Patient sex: M
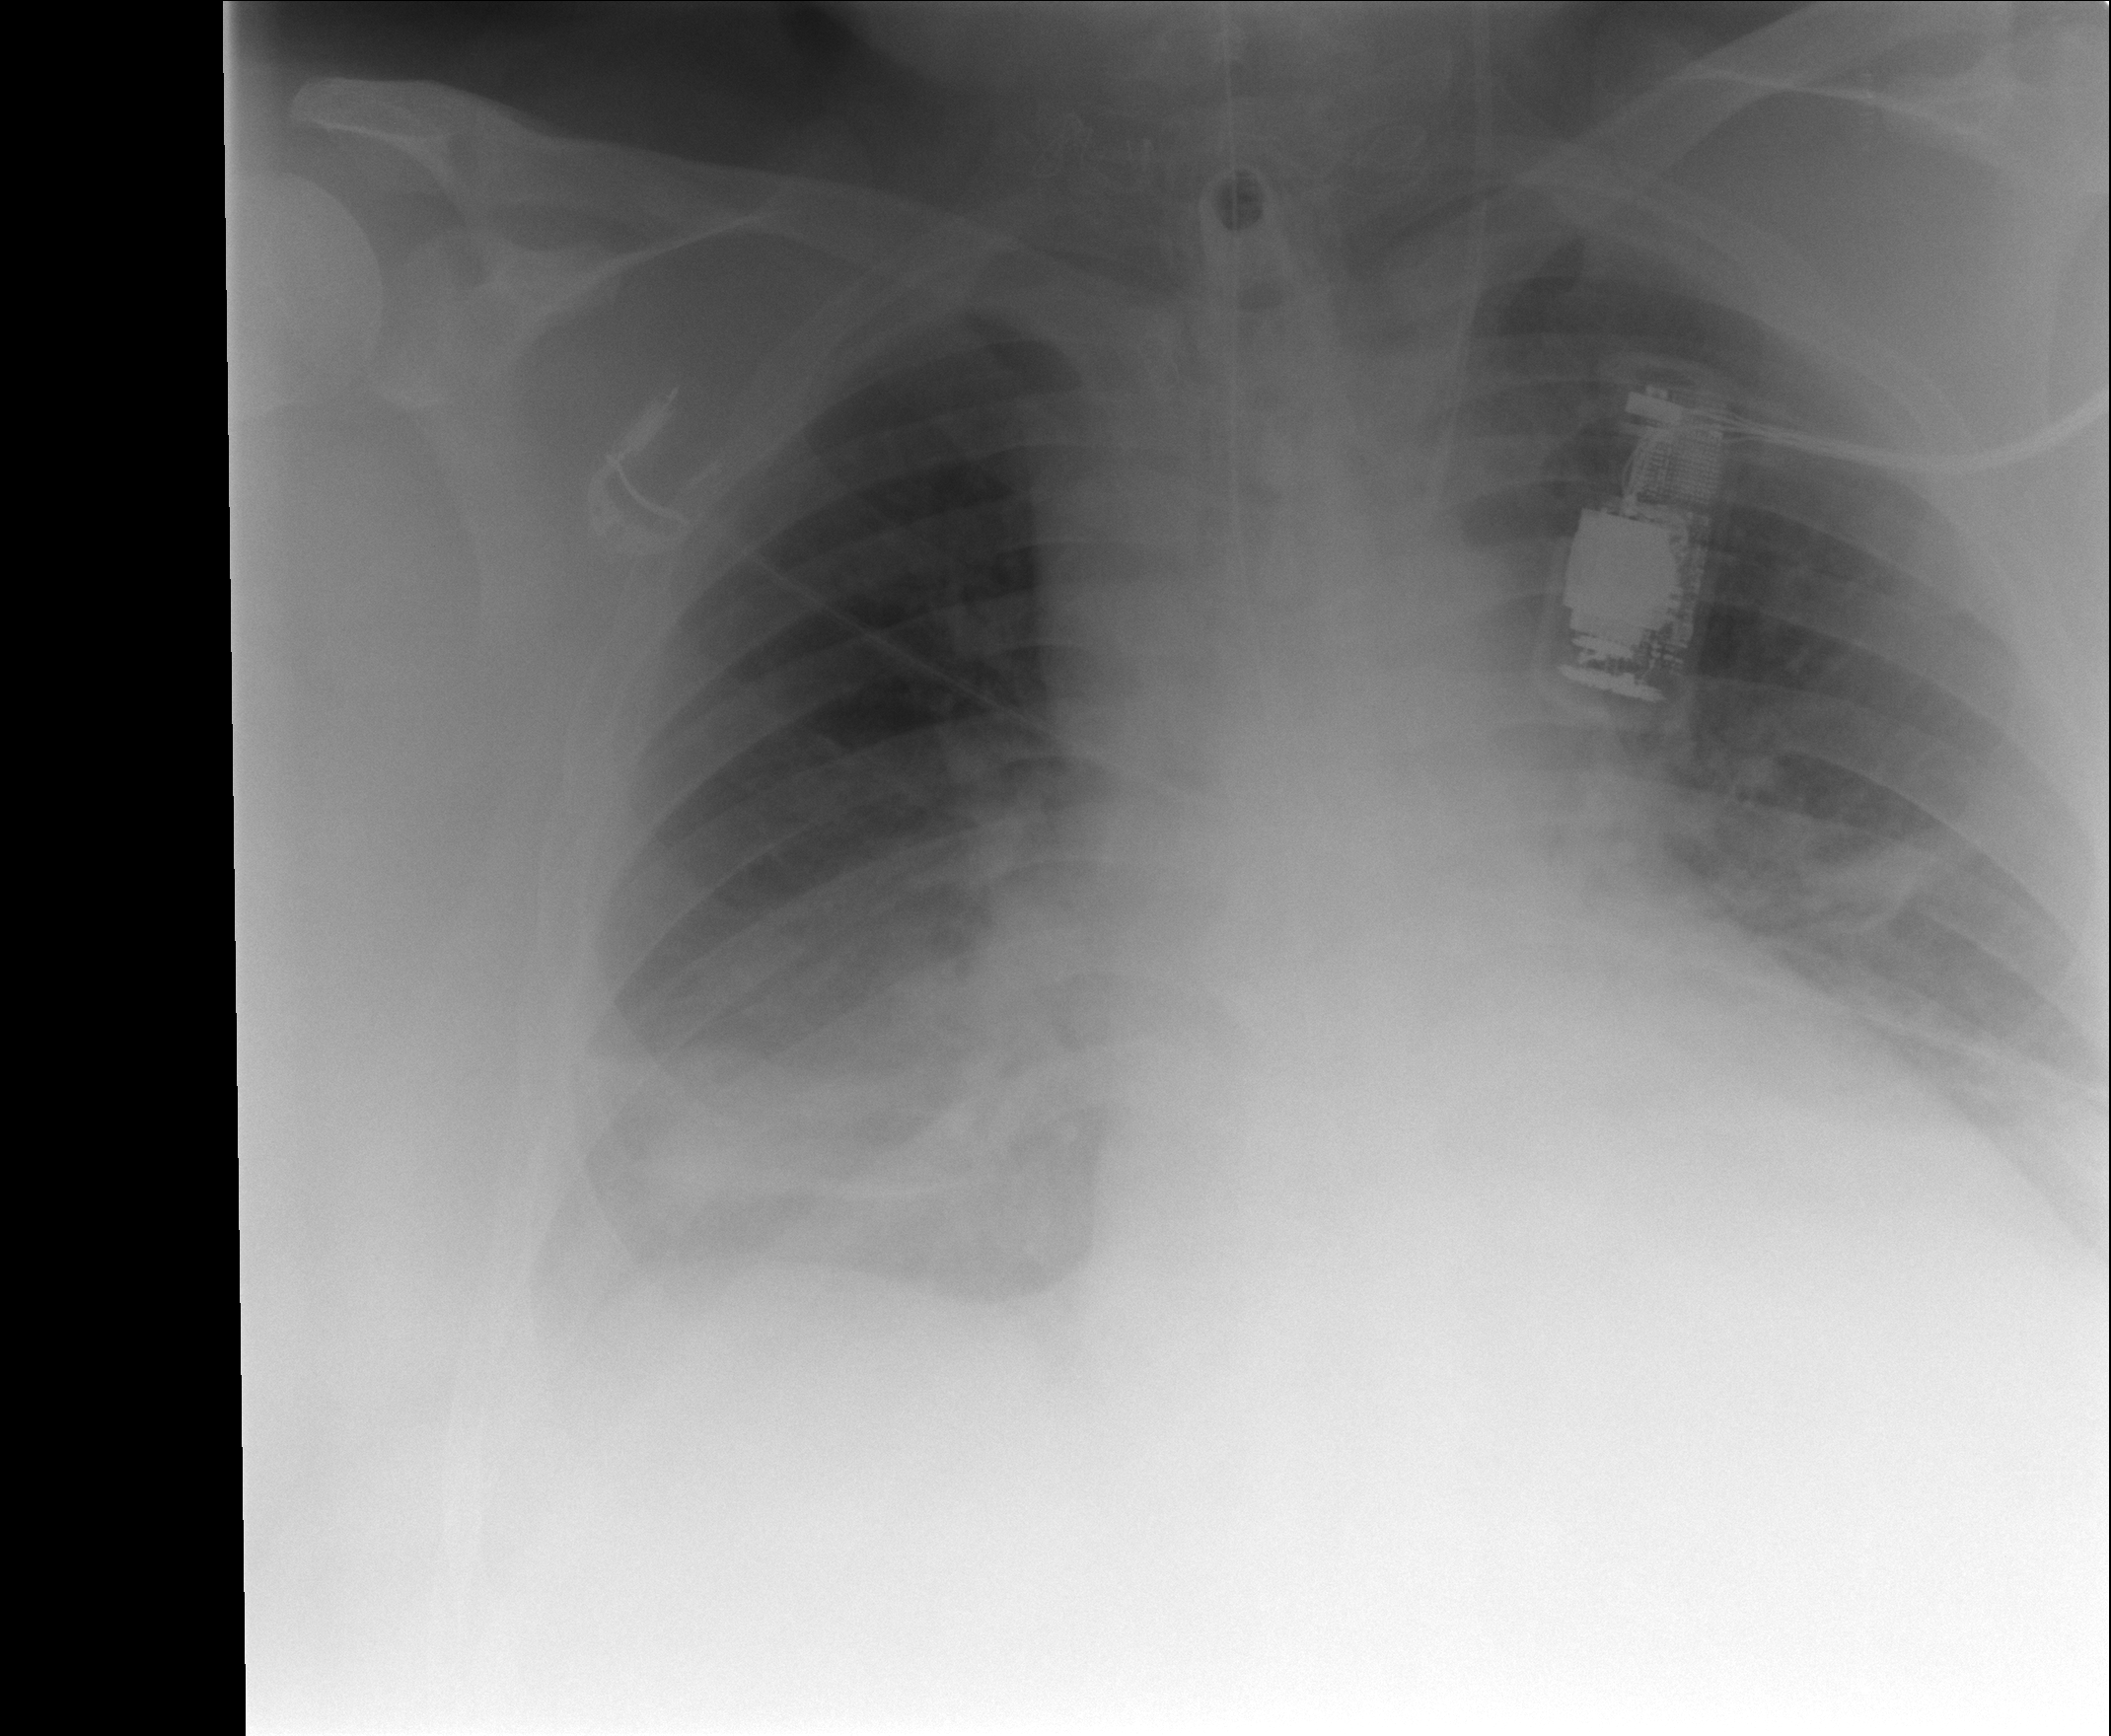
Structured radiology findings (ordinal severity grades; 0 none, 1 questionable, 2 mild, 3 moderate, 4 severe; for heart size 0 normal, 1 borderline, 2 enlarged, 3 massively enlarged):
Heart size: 2
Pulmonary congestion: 2
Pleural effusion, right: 2
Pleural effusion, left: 2
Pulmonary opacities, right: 0
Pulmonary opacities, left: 0
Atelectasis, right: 2
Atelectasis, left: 2